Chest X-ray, AP view. Patient: 59 years old, sex F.
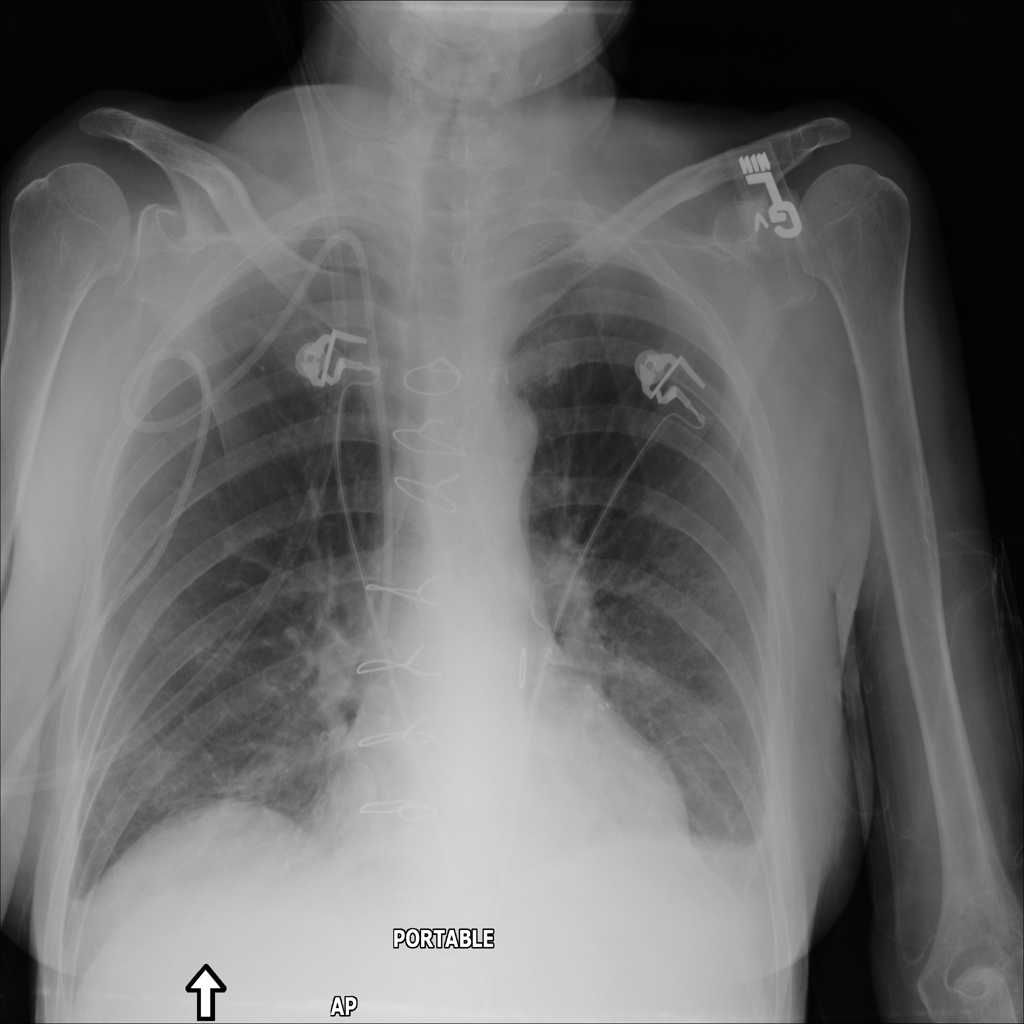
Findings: Effusion